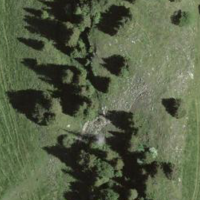
EUNIS habitat code: 23
Species observed at this site:
Thymus pulegioides